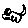
Label: cat